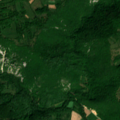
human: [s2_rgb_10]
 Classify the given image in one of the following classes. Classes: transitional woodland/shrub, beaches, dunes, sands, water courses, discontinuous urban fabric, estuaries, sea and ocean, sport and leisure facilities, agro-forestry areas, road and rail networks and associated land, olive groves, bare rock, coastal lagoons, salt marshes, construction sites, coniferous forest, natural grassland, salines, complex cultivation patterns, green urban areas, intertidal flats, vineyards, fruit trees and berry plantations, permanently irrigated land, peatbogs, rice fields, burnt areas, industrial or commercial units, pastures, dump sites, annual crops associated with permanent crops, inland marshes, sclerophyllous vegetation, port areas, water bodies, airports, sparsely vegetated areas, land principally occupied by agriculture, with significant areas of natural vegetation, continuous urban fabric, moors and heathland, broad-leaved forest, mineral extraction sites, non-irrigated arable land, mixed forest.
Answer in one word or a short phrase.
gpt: complex cultivation patterns, land principally occupied by agriculture, with significant areas of natural vegetation, broad-leaved forest, transitional woodland/shrub